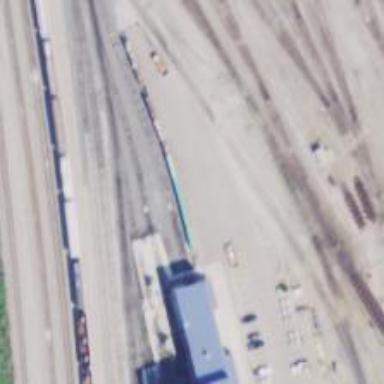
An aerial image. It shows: Railway yard used for servicing trains.